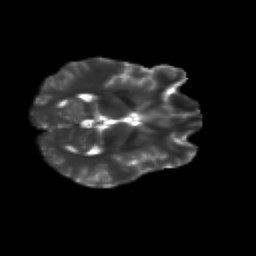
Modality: T2w
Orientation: axial
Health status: healthy
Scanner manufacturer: siemens
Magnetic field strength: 3 T
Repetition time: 10 s
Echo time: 0.092 s